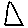
Label: triangle